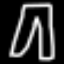
Label: pants